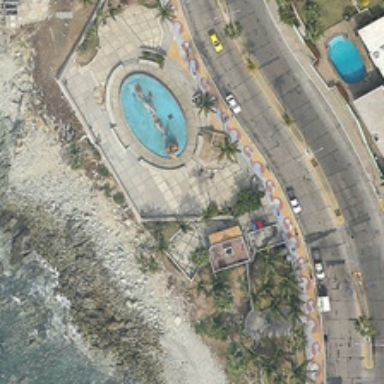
A swimming pool is between a road and a beach in a resort .